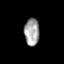
Tissue: prostate
Cell type: Fibroblasts
Senescence score: 0.7973
Nuclear area (px): 401
Mean DAPI intensity: 162.965